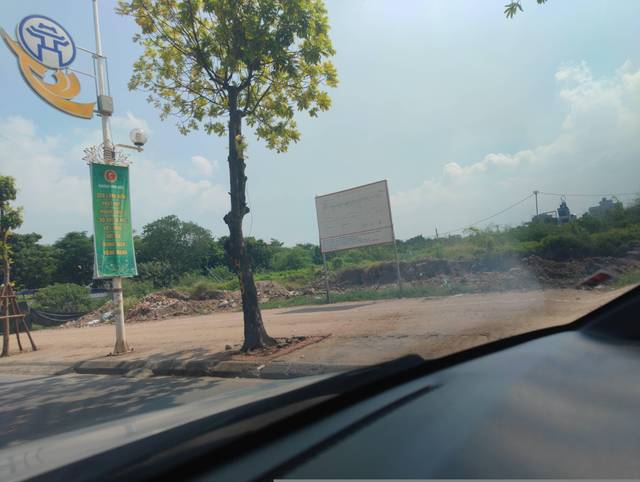
Region: Vietnam
Coordinates: 21.024, 105.902